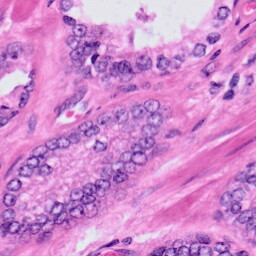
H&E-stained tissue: Prostate